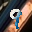
Label: 9